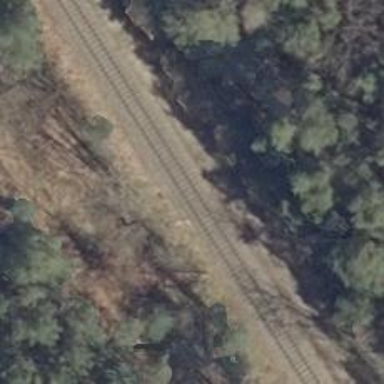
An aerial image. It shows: Solitary milestone along the railway.